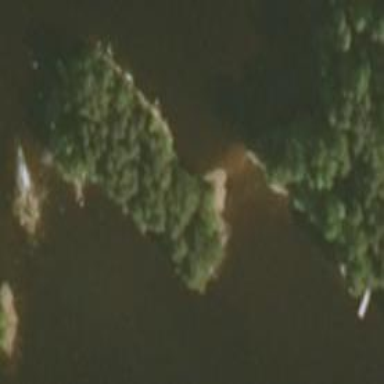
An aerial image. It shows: Image showing island.